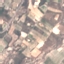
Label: PermanentCrop